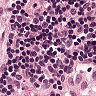
Metastatic tissue present: no